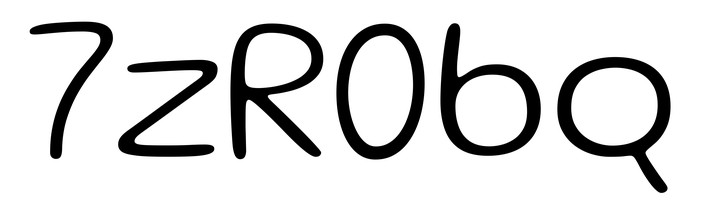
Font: Gluten_ExtraLight